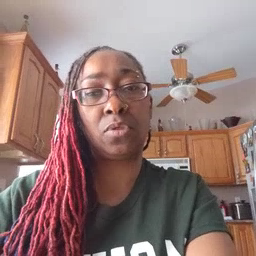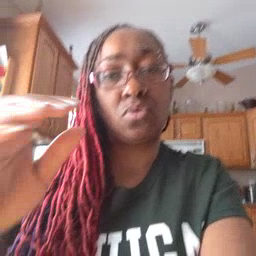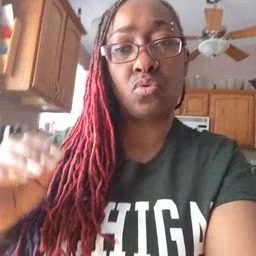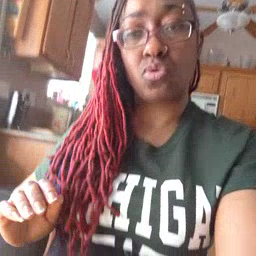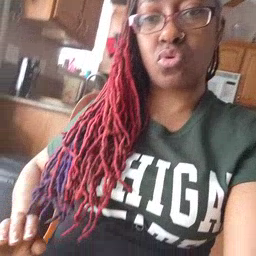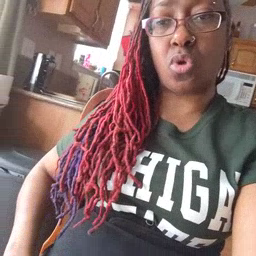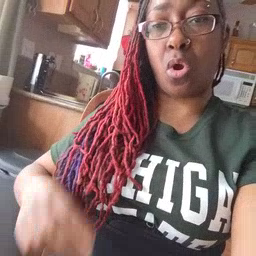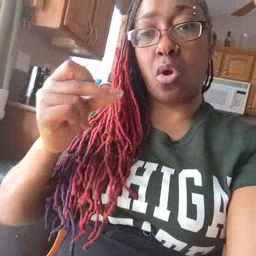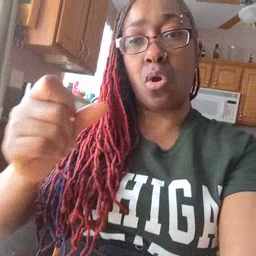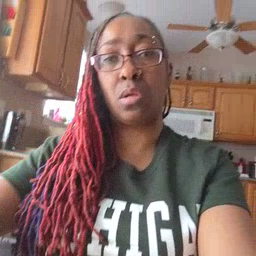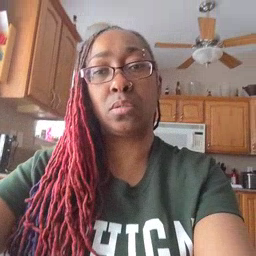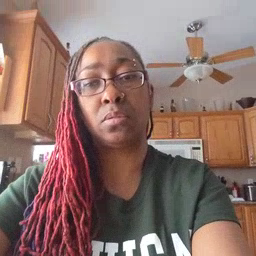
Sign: dog